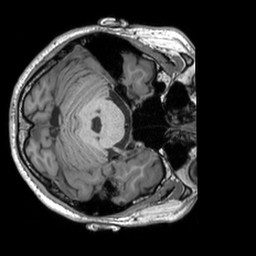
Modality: T1w
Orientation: axial
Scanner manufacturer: siemens
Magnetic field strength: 3 T
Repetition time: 2.53 s
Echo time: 0.00298 s